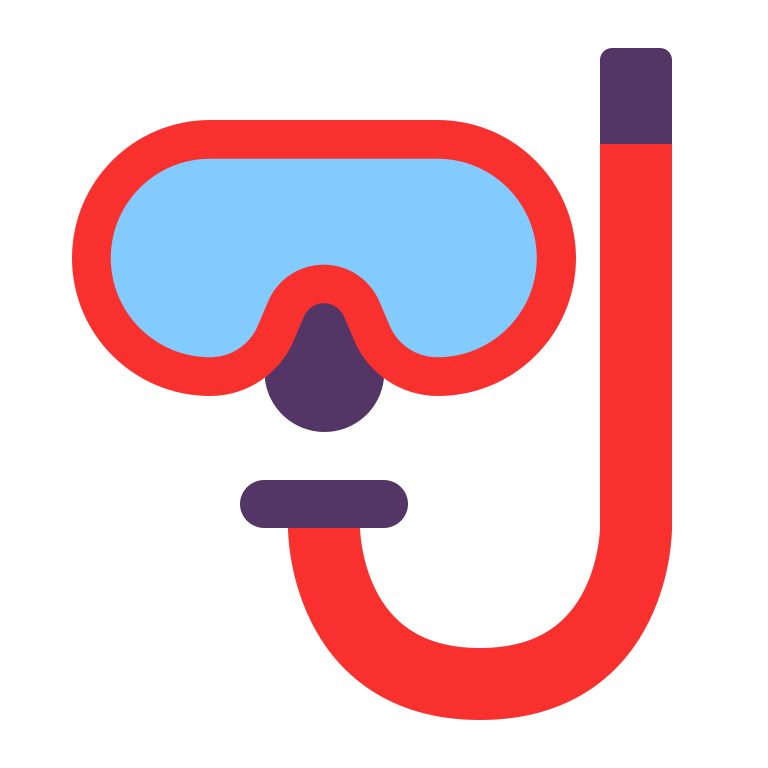
diving mask flat